Interaction volume radius: 5 \u00c5
Interaction volume height: 10 \u00c5
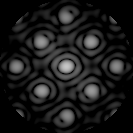
Disorder parameter: 0.09226